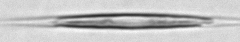
Label: Calciosolenia_brasiliensis